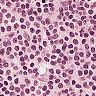
Metastatic tissue present: no